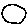
Label: circle